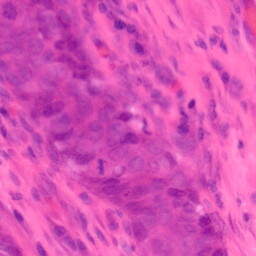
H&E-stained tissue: Colon